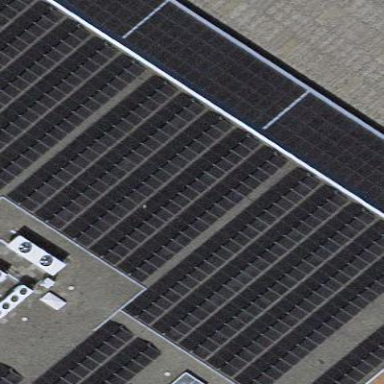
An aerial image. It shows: Solar power generator utilizing photovoltaic technology with solar photovoltaic panels.